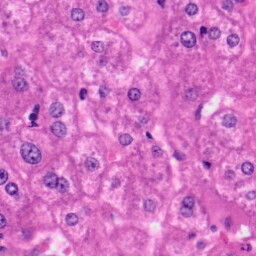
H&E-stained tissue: Liver